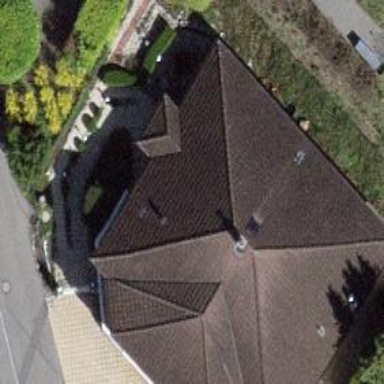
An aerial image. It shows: Simple house.